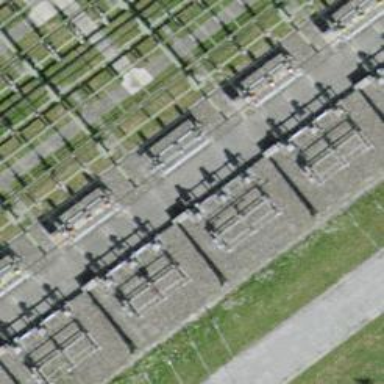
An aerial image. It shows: Insulator used in power systems.